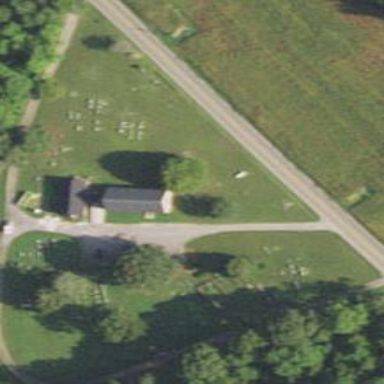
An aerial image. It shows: Cemetery.